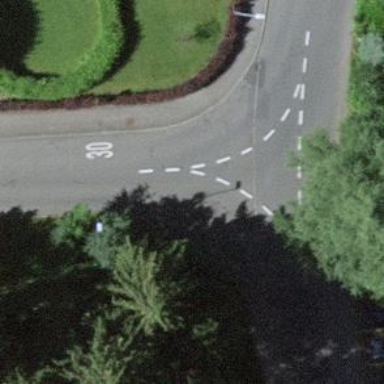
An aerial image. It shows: Kerb serving as barrier.